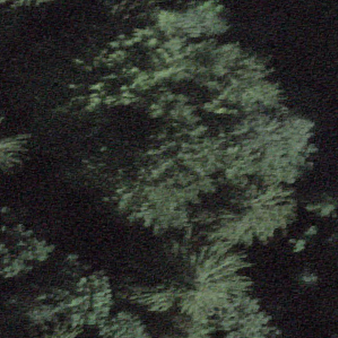
Label: other